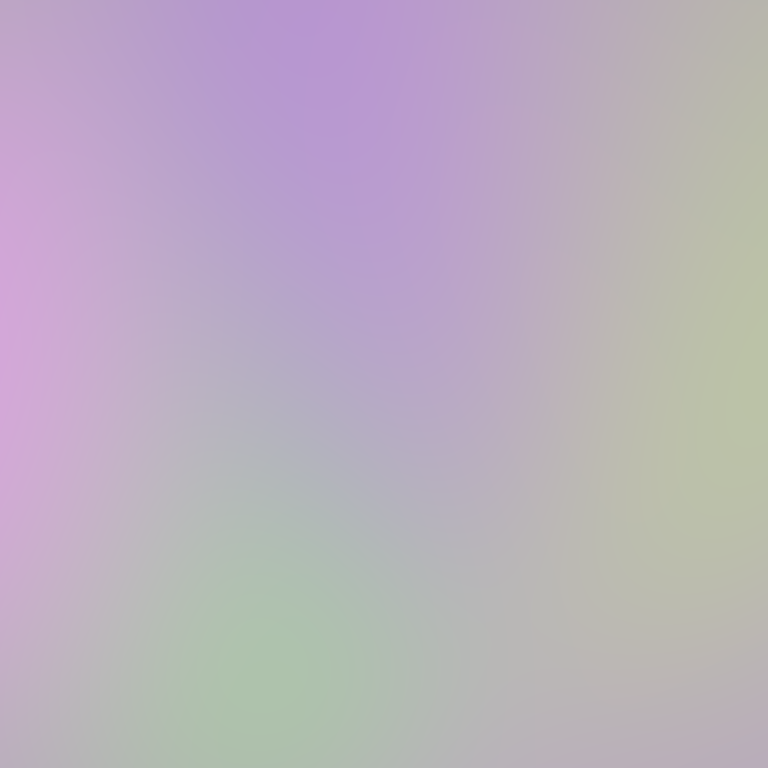
Abstract light effect, smooth gradient from soft lavender to pale mint, serene atmosphere, diffuse light, no room, no furniture, no objects.